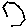
Label: hexagon